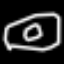
Label: donut